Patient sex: F
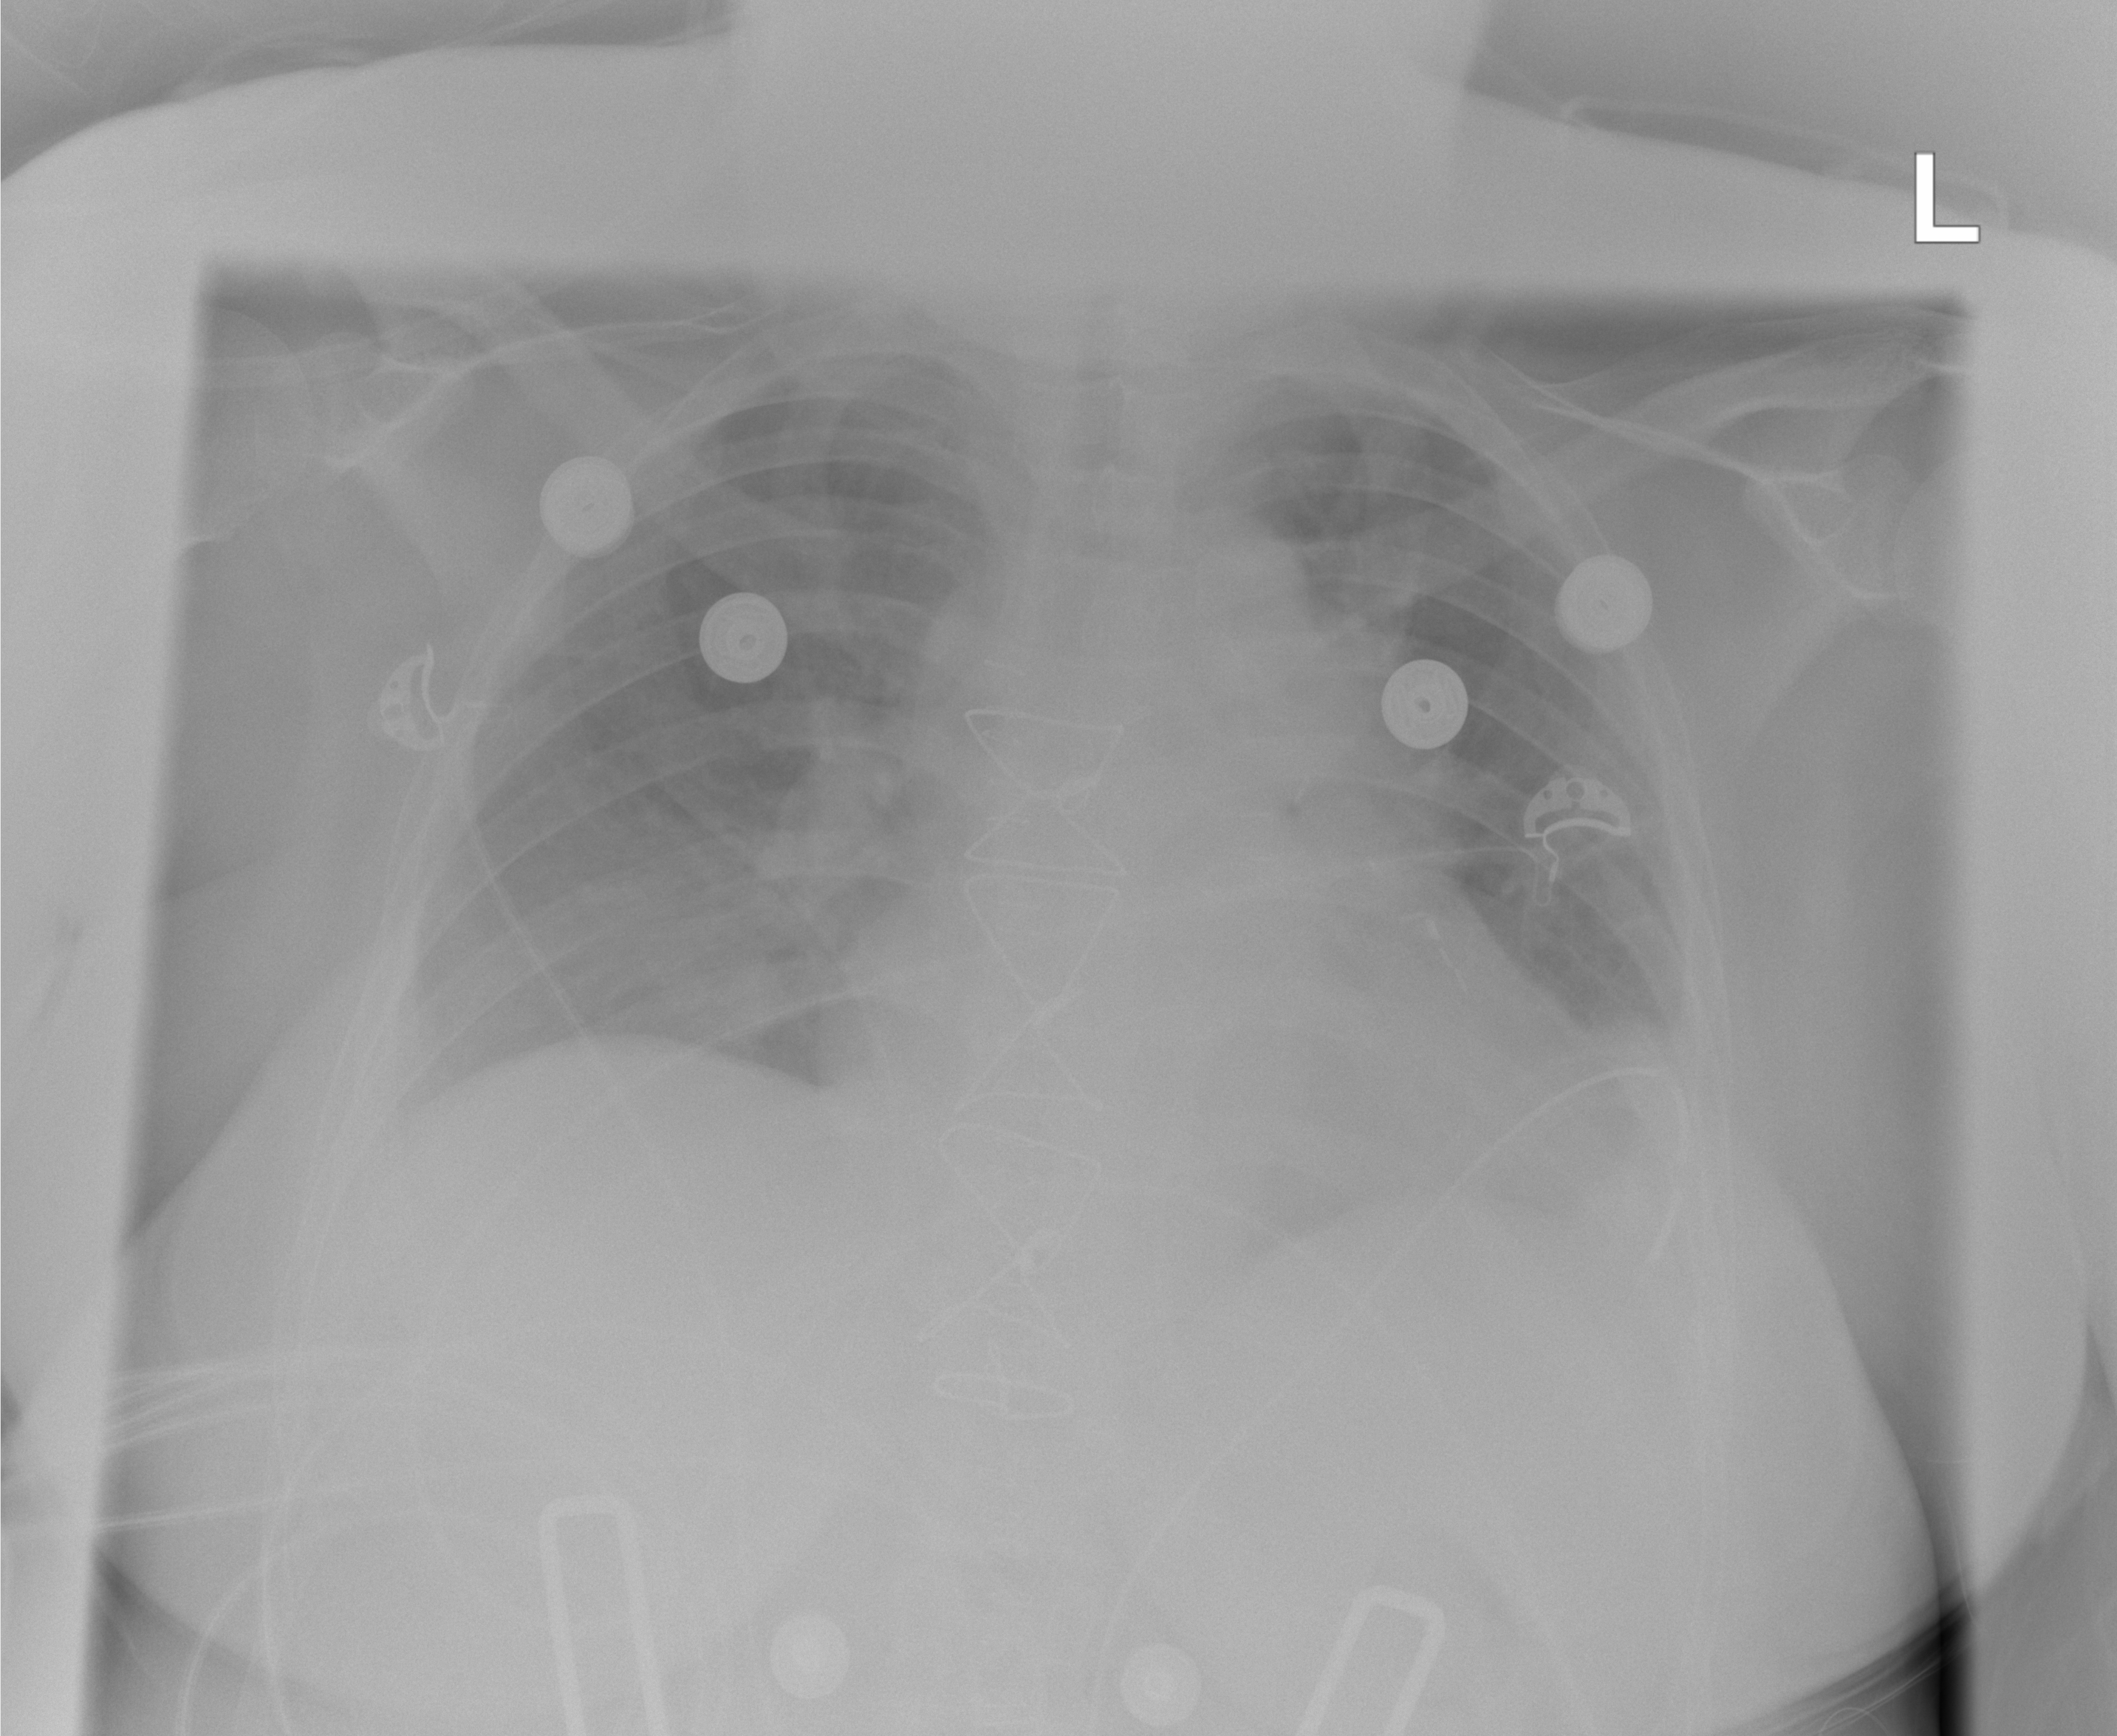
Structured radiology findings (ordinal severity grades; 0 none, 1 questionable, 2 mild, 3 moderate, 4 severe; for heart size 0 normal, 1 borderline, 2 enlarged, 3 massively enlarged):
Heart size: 2
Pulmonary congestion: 0
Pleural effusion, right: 0
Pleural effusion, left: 1
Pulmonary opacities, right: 0
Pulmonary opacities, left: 0
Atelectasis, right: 0
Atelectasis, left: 2